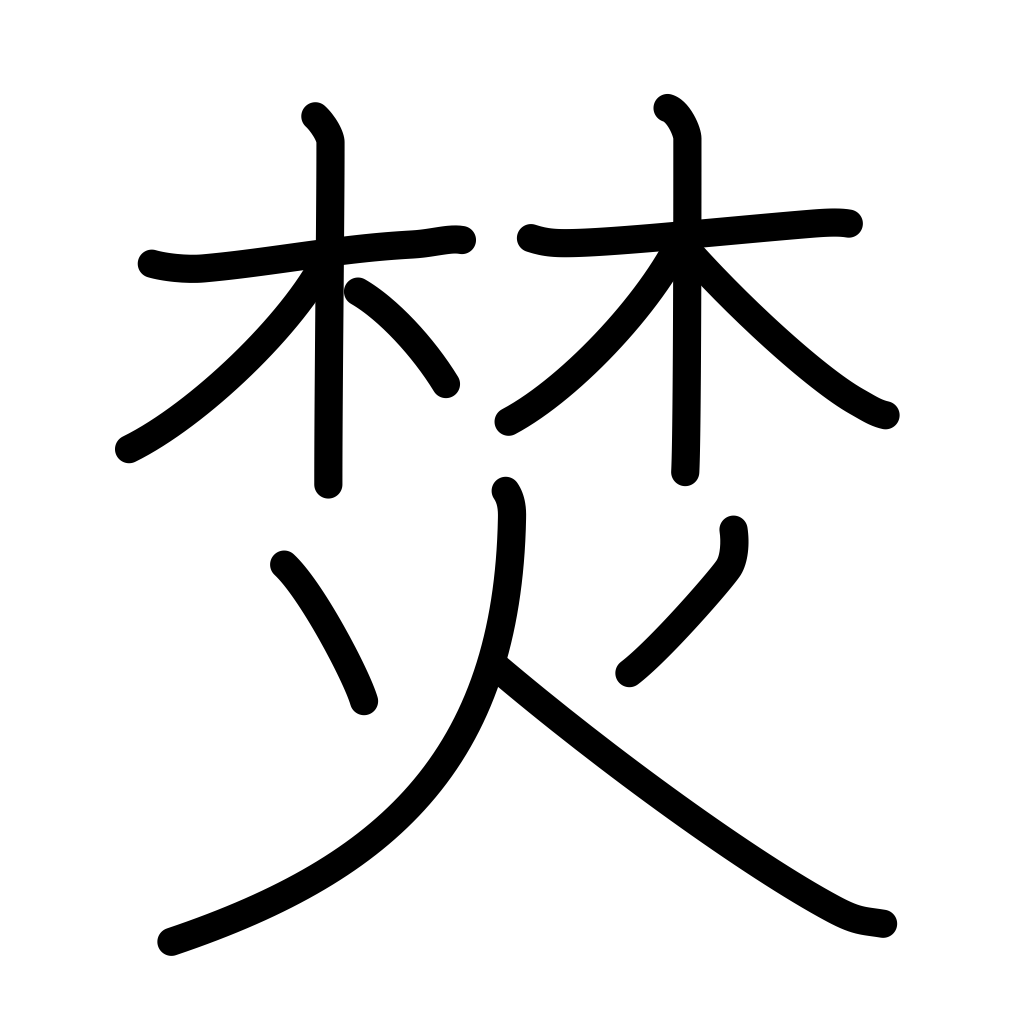
Meaning: burn, kindle, build a fire, boil, cook